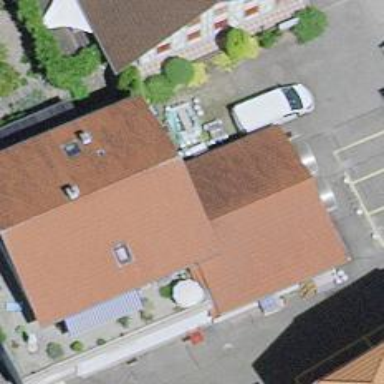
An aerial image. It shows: Convenience shop.